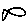
Label: fish